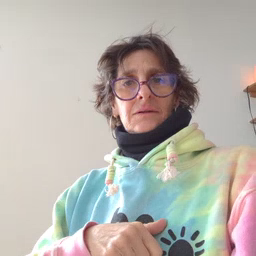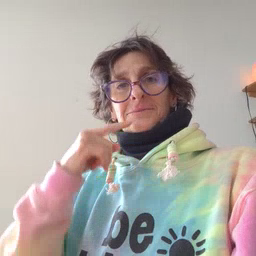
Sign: smile